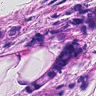
Metastatic tissue present: yes